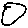
Label: circle